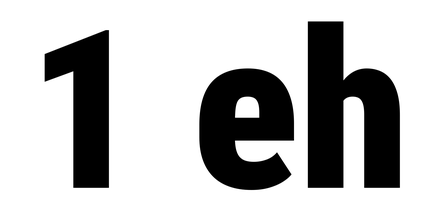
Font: Roboto_Condensed_Black